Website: slack
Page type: stored-credit-cards
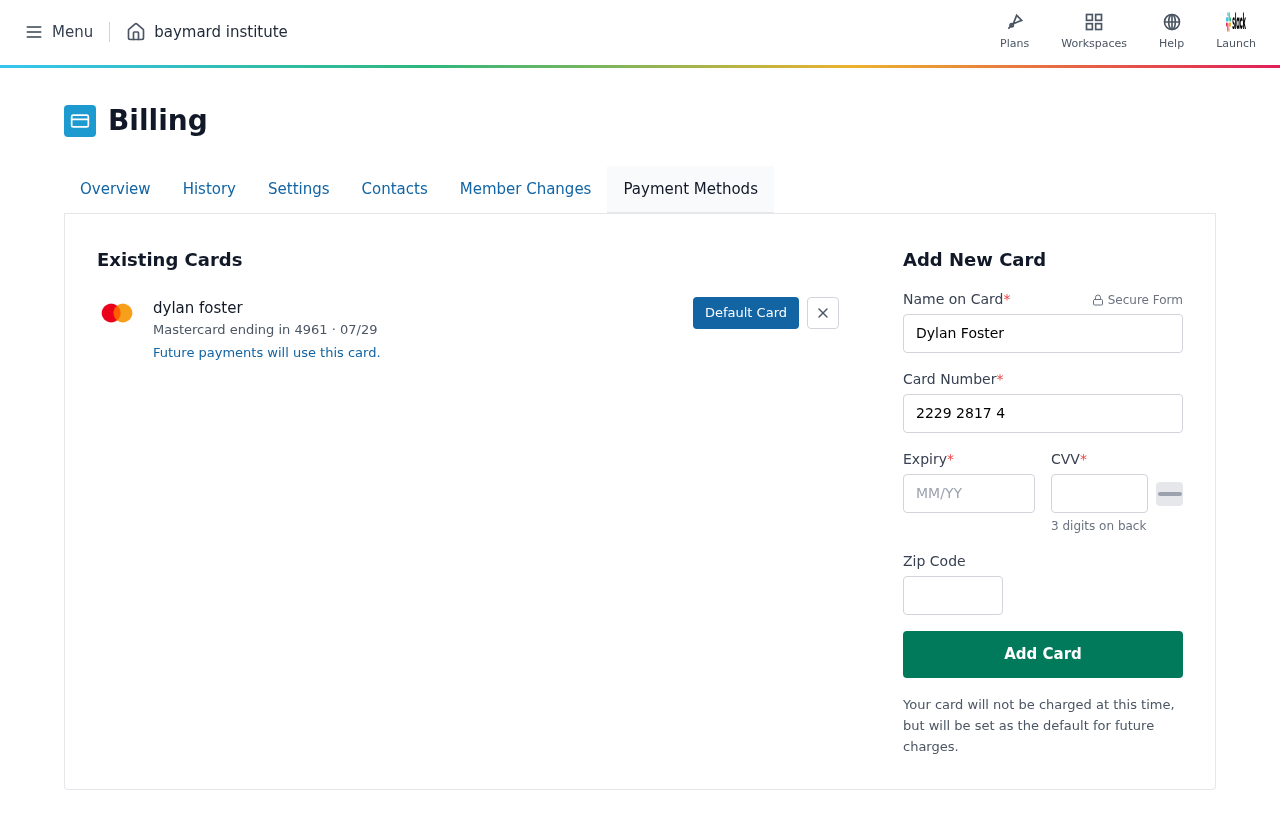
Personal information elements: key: PII_CARD_CVV
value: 962
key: PII_CARD_EXPIRY
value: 07/29
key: PII_CARD_EXPIRY_MONTH
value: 07
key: PII_CARD_EXPIRY_YEAR
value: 29
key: PII_CARD_LAST4
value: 4961
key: PII_CARD_NUMBER
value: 2229 2817 4266 4961
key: PII_CARD_TYPE
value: Mastercard
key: PII_FULLNAME
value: dylan foster
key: PII_FULLNAME
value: Dylan Foster
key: PII_POSTCODE
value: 54664